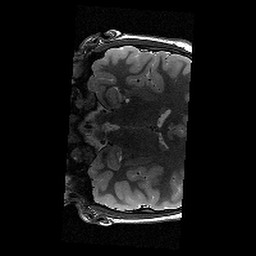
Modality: T2w
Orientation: coronal
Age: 13
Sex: male
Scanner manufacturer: siemens
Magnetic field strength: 3 T
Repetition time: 9.23 s
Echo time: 0.067 s